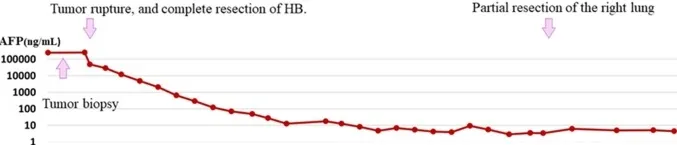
Chemotherapy treatment course (modified SIOPEL-4 regimen) and AFP trends.
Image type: pathology (immunostaining)